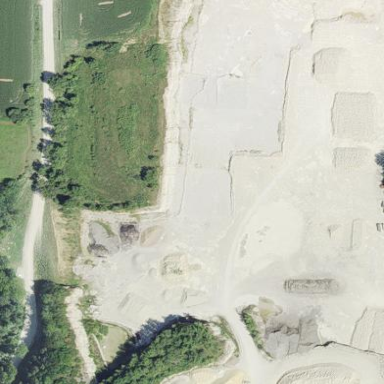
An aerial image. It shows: Quarry area.